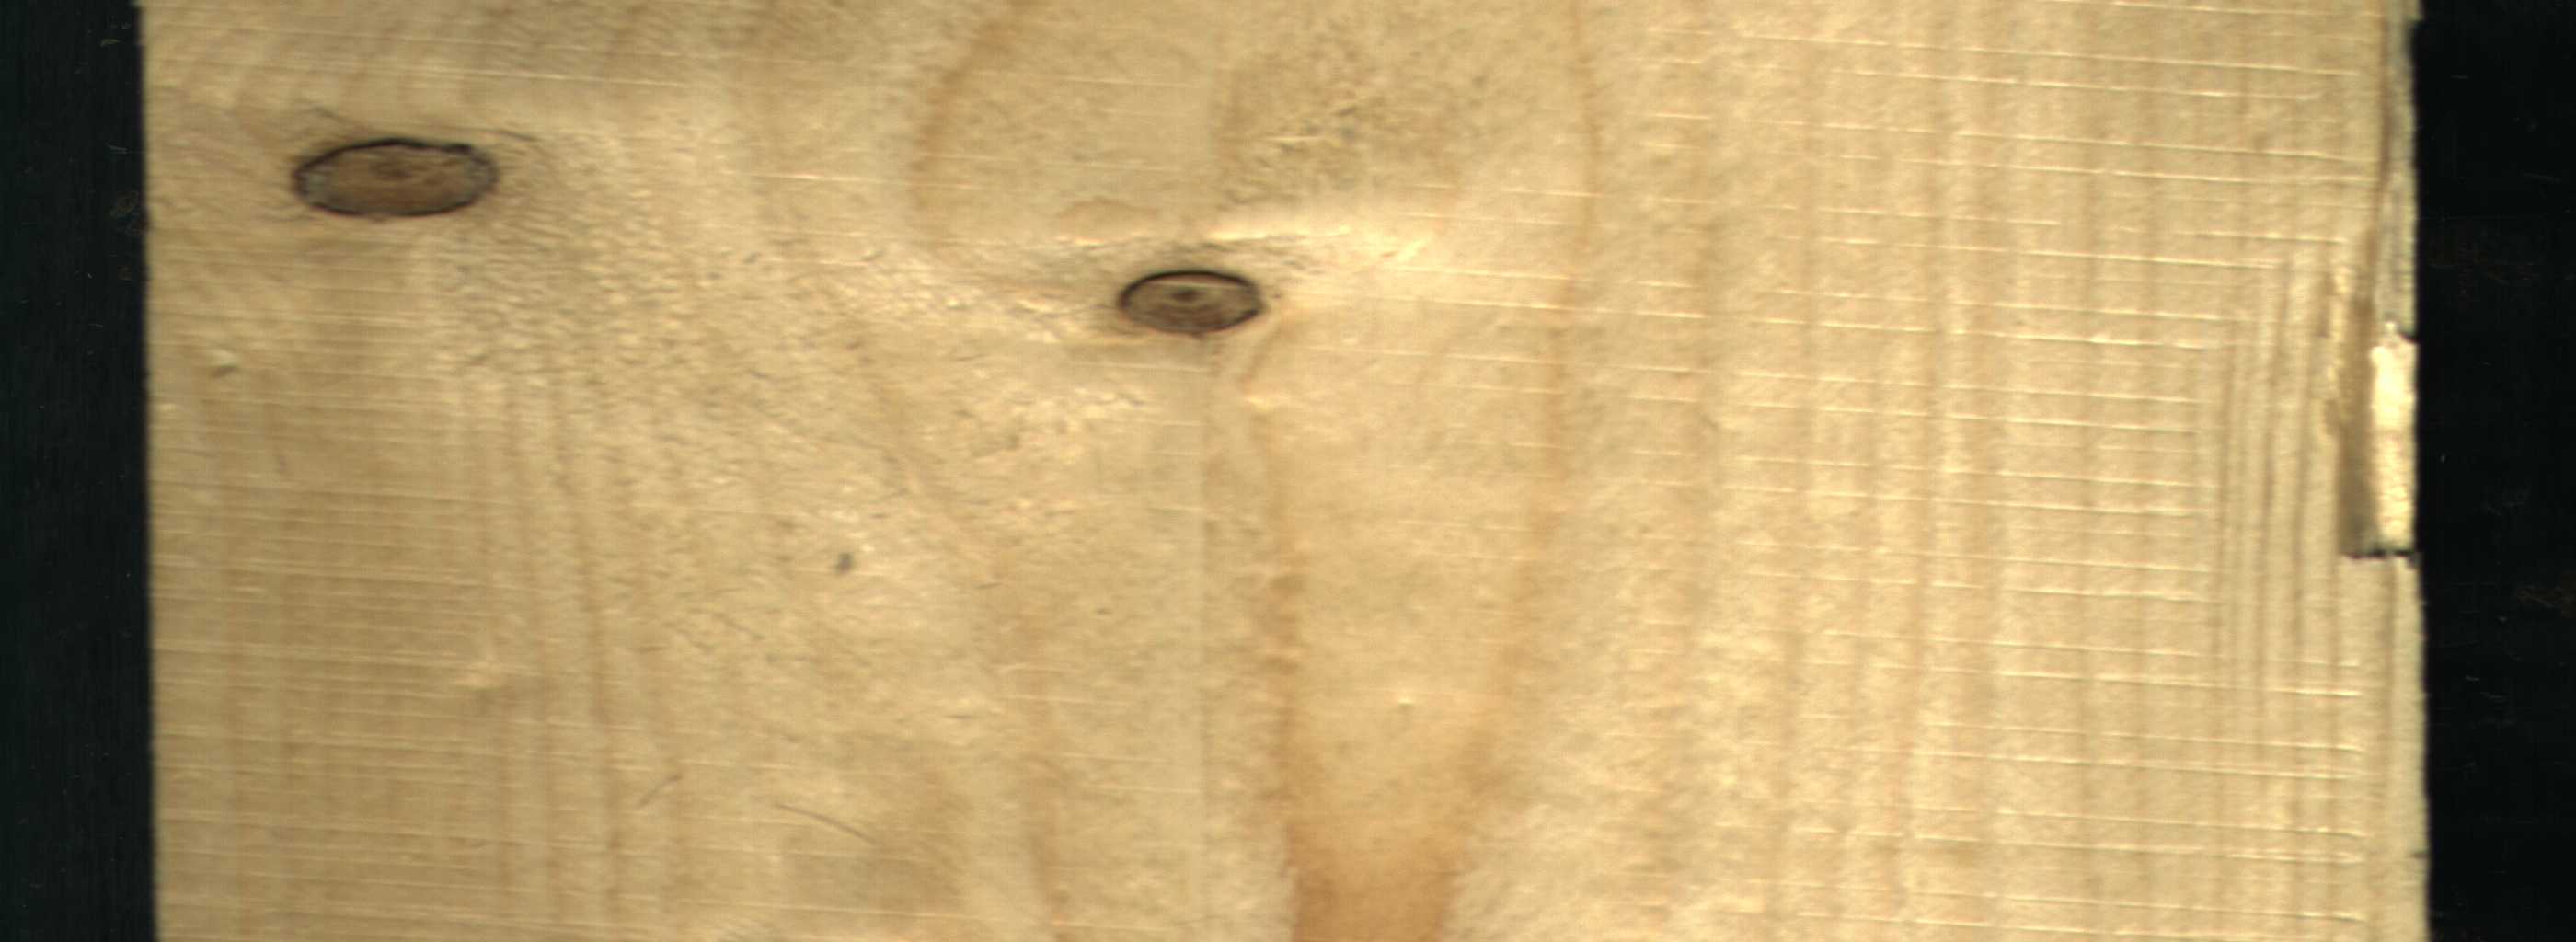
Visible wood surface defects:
resin
Dead_Knot
Dead_Knot